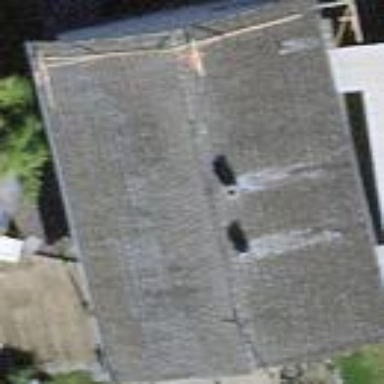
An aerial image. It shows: Building with tiled roof.